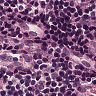
Metastatic tissue present: yes